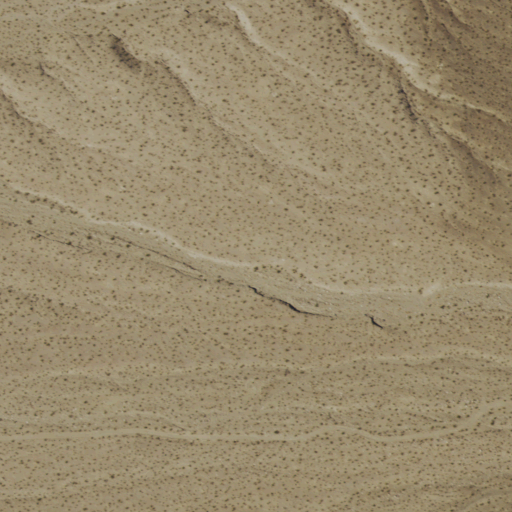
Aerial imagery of valley in Nevada named Conejo Canyon containing only shrub